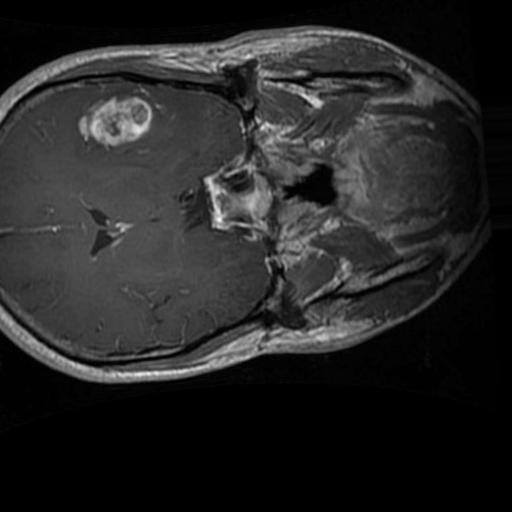
Label: brain_glioma